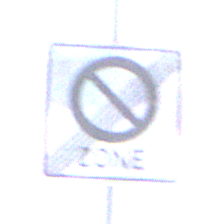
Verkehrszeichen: EndeEingeschraenktesHalteverbotZone
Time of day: Midday
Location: Outdoor (Nature)
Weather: PartlyCloudy
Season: NotSpecified
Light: Natural